Aerial crown-view tile of a tropical tree (Barro Colorado Island, Panama), acquired 20241112:
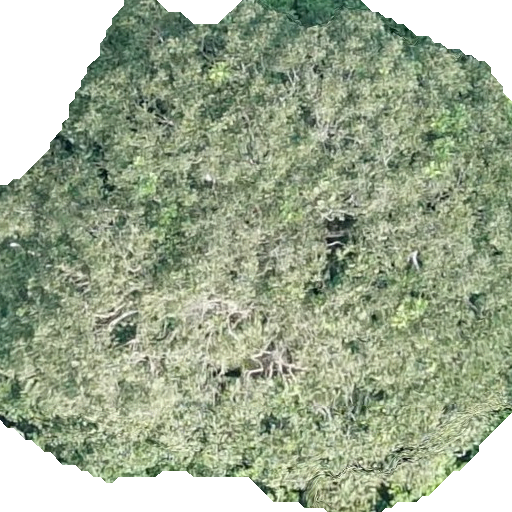
Species: Dipteryx oleifera
GBIF accepted scientific name: Dipteryx oleifera
Crown area: 388.469 m²